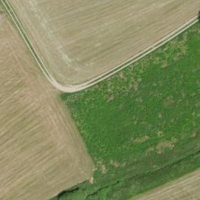
EUNIS habitat code: 52
Species observed at this site:
Phylloscopus collybita
Accipiter gentilis